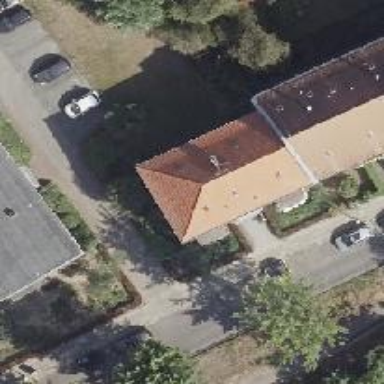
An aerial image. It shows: Apartment building with hipped roof.